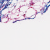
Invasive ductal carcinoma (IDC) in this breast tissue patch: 0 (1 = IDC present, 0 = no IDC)